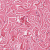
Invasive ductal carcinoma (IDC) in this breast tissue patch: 0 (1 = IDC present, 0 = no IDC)